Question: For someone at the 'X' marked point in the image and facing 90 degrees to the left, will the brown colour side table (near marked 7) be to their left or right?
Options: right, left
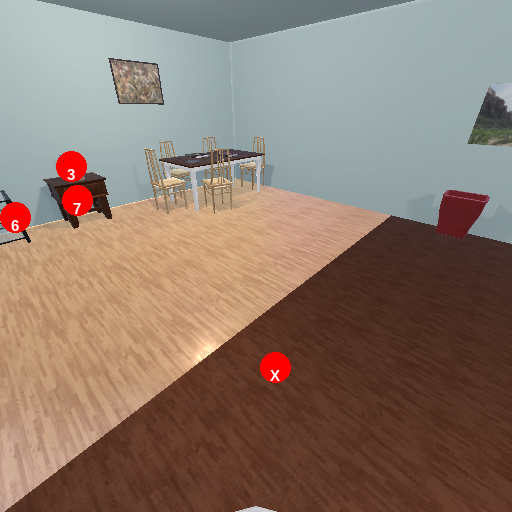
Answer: right